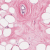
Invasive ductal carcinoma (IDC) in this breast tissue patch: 0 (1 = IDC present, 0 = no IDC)